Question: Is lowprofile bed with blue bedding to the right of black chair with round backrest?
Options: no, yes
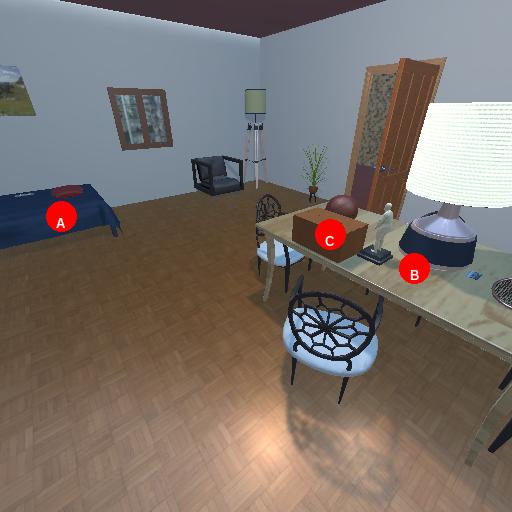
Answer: no